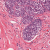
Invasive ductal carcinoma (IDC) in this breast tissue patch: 0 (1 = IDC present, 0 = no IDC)